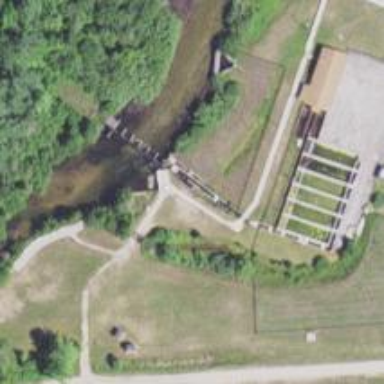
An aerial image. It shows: Fish pass along the waterway.